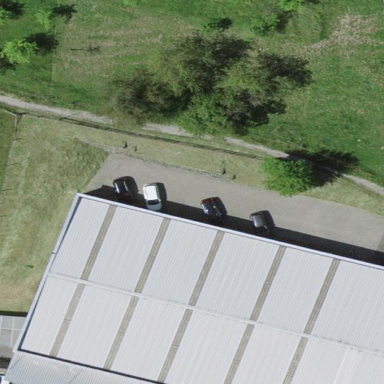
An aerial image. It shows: Commercial building.